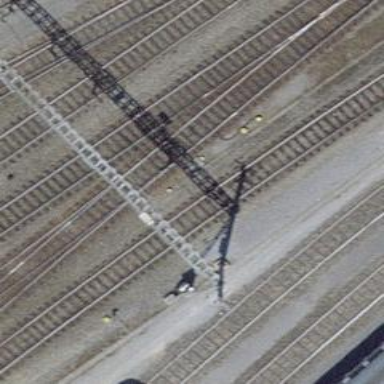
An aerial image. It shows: Railway switch.